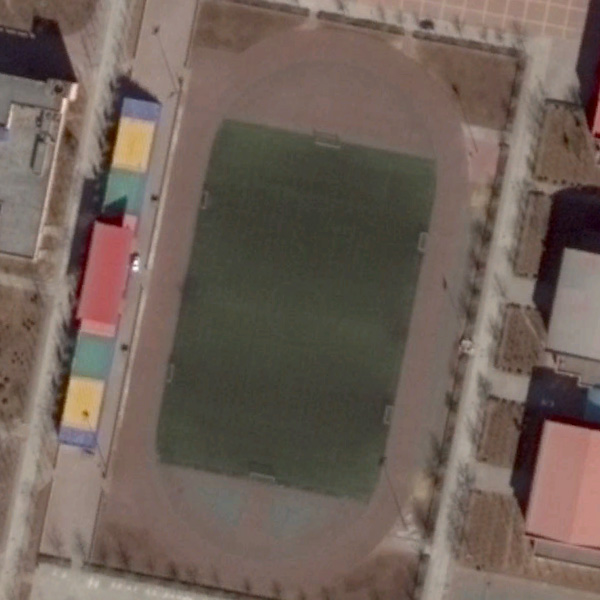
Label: Playground